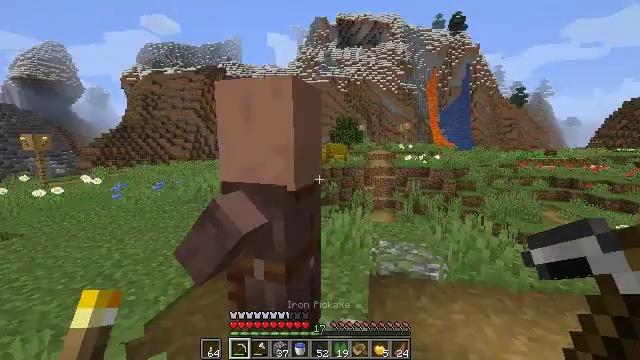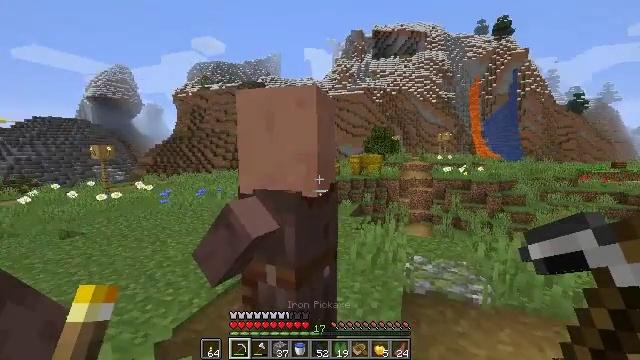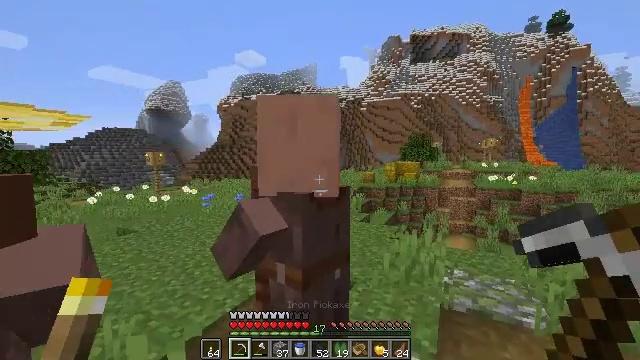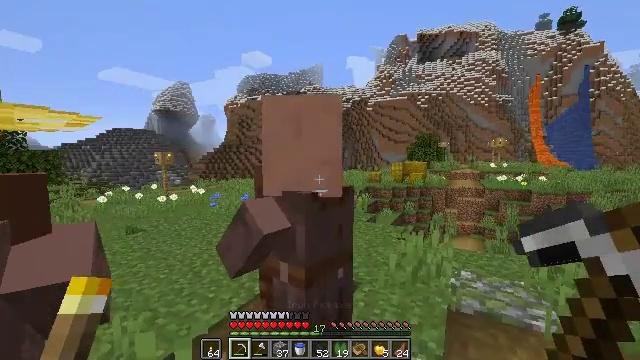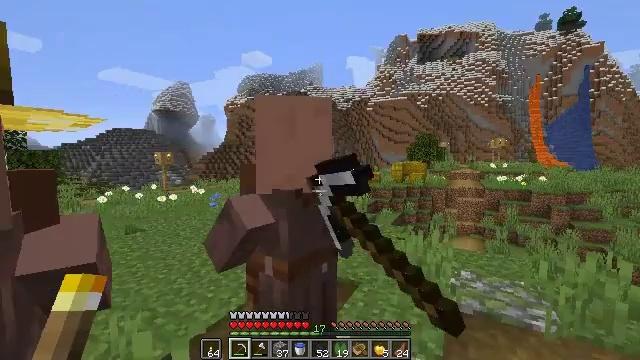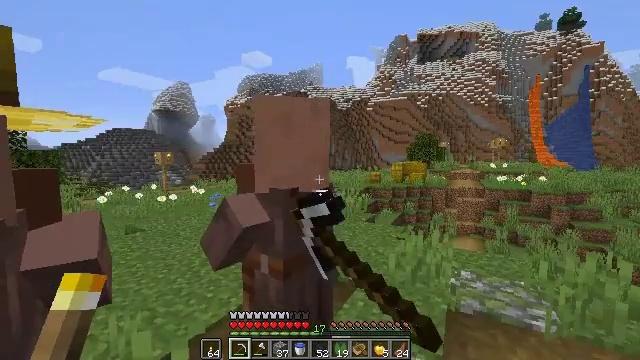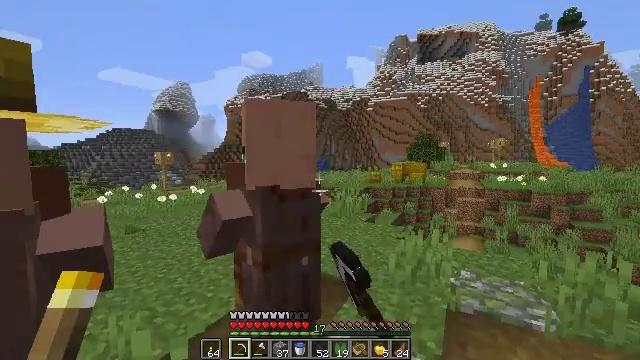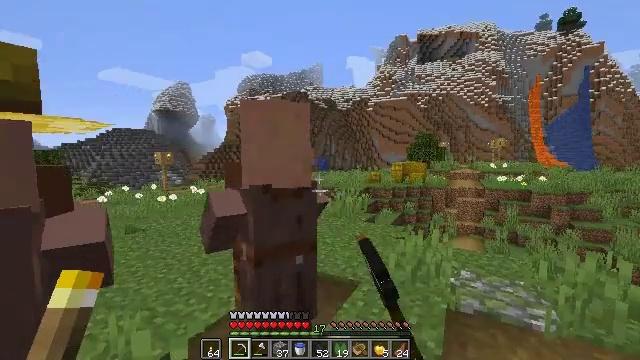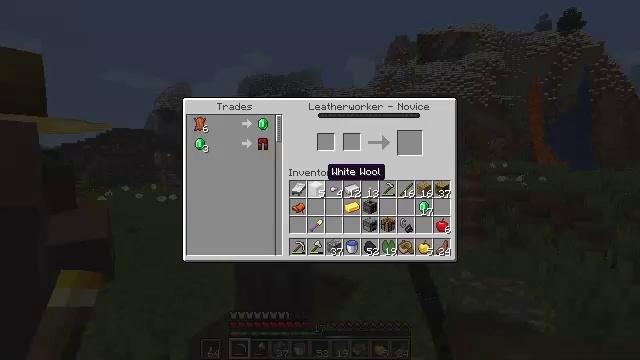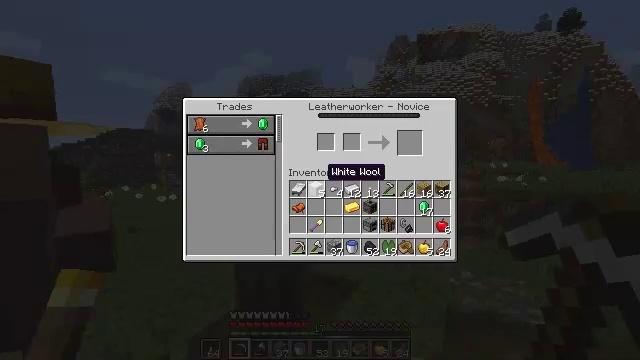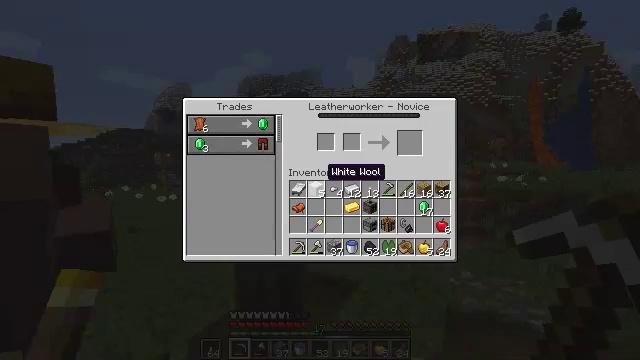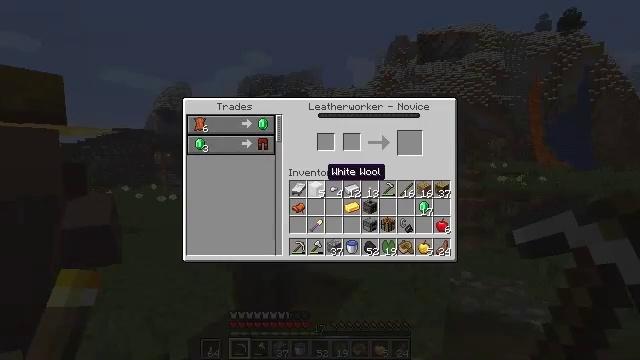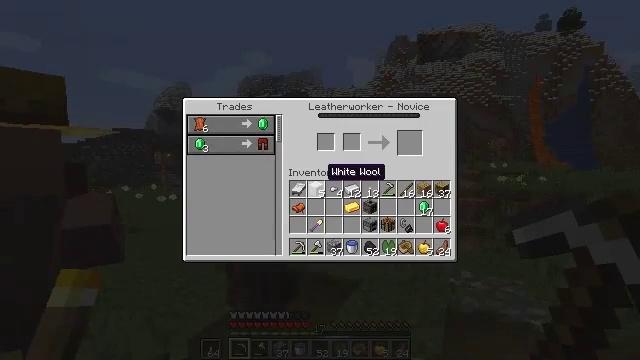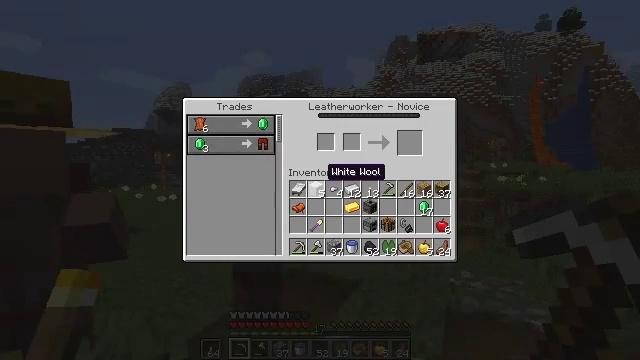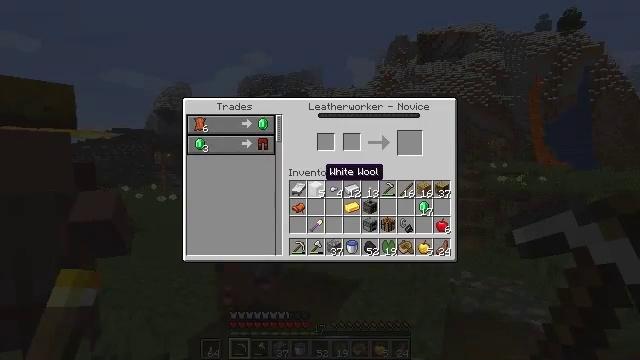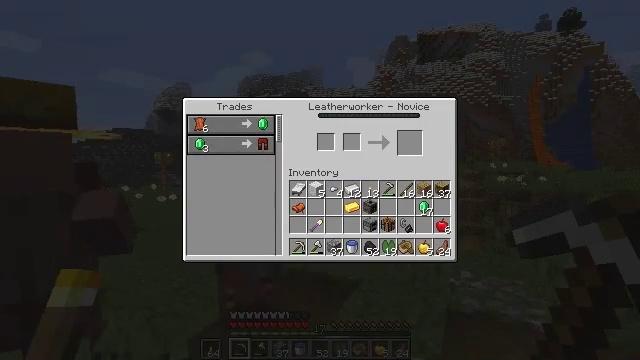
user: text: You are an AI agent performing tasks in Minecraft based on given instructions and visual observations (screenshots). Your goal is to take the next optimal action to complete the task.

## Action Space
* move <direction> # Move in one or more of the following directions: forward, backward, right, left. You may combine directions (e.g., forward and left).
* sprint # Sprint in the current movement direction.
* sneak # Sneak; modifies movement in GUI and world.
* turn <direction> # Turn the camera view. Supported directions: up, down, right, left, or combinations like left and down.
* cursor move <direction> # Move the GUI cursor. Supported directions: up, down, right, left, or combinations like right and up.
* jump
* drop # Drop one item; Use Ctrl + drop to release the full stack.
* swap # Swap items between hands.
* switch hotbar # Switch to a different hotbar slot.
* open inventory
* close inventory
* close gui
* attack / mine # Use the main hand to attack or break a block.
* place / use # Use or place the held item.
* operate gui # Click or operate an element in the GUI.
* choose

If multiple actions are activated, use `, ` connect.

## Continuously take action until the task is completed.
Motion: motion action
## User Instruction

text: Collect a hay block for crafting.
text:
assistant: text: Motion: turn left and up
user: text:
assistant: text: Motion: turn left and up
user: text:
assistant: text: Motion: turn left, use / place
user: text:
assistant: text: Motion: use / place
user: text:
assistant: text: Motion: use / place
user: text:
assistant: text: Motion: no_op
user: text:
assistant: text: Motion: no_op
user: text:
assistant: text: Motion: open gui
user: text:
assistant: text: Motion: no_op
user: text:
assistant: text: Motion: no_op
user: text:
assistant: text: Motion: no_op
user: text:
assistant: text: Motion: no_op
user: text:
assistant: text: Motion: no_op
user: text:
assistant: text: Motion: no_op
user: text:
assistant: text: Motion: cursor move left and up
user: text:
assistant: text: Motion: no_op
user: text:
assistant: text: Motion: no_op
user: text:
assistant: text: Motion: no_op
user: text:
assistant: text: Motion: no_op
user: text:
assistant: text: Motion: no_op
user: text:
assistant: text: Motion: no_op
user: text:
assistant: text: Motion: no_op
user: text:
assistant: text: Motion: no_op
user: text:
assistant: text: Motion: no_op
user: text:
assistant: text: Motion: no_op
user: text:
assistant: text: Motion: no_op
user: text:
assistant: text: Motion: no_op
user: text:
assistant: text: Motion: no_op
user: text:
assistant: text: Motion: no_op
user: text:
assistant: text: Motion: turn right, close gui